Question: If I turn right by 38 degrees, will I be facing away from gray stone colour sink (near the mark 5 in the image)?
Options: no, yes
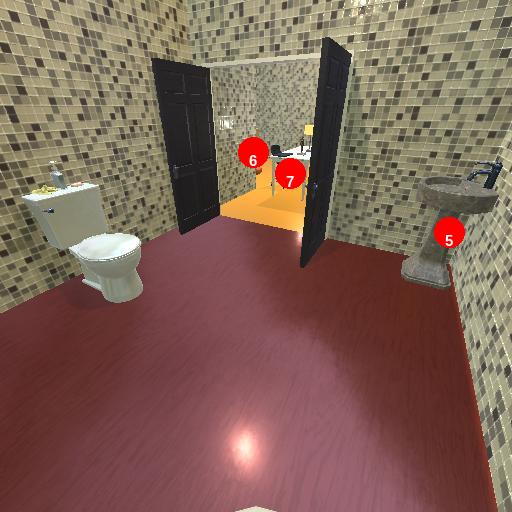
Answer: no